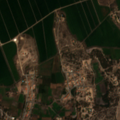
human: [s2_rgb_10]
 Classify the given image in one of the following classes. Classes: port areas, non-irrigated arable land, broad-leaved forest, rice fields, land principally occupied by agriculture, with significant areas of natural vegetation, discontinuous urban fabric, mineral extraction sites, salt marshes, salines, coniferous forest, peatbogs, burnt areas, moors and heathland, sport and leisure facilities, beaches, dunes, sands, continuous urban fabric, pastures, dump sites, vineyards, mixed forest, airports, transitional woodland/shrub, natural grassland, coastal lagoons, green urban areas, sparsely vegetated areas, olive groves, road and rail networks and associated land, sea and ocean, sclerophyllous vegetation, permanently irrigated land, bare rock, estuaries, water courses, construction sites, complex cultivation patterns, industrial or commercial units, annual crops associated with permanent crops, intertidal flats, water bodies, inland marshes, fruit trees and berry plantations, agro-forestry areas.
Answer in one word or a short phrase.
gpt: discontinuous urban fabric, permanently irrigated land, rice fields, coniferous forest, transitional woodland/shrub